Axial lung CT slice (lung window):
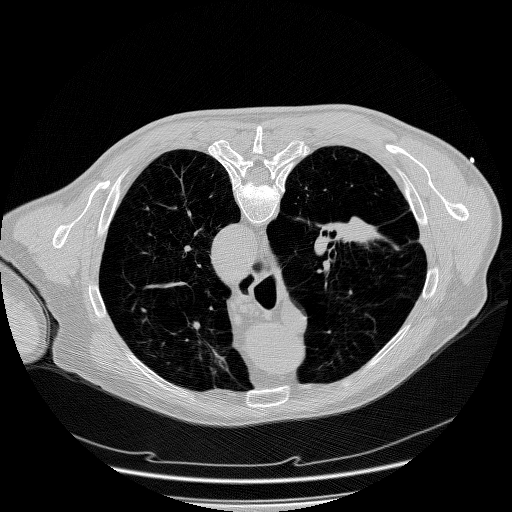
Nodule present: no